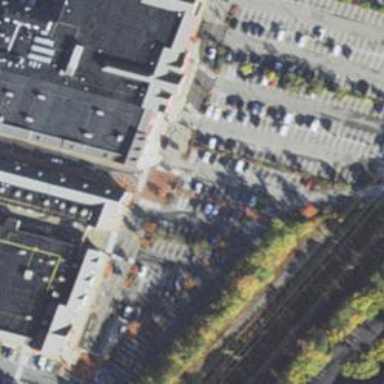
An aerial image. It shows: Parking space is available.